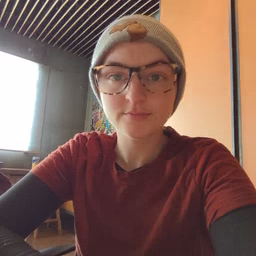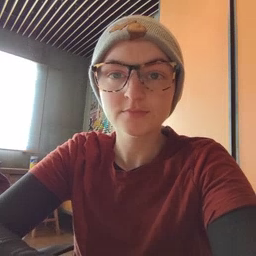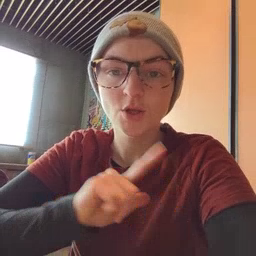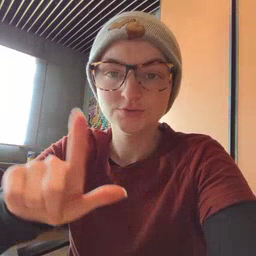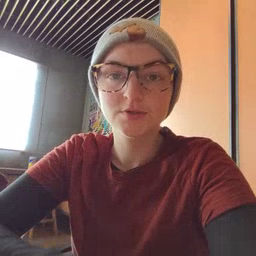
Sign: all